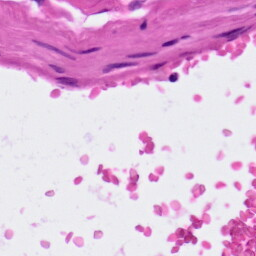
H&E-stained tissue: Lung